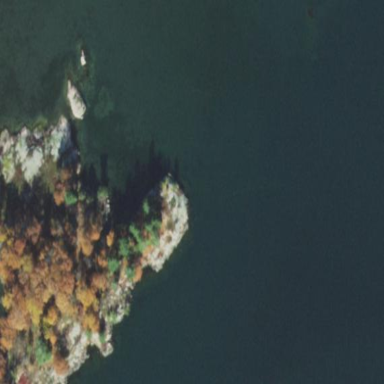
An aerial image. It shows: Landscape dominated by bare rock.